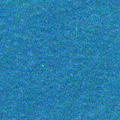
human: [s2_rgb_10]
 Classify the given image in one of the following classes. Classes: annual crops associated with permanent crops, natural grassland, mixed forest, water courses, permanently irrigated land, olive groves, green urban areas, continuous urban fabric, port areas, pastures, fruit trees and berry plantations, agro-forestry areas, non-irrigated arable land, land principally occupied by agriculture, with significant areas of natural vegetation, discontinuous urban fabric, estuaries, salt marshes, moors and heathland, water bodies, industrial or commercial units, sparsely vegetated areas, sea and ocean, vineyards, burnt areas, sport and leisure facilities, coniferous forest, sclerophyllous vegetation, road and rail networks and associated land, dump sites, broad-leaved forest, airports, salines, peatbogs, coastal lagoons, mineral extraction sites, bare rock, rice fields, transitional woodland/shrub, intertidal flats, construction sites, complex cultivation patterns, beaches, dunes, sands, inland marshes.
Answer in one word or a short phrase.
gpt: sea and ocean